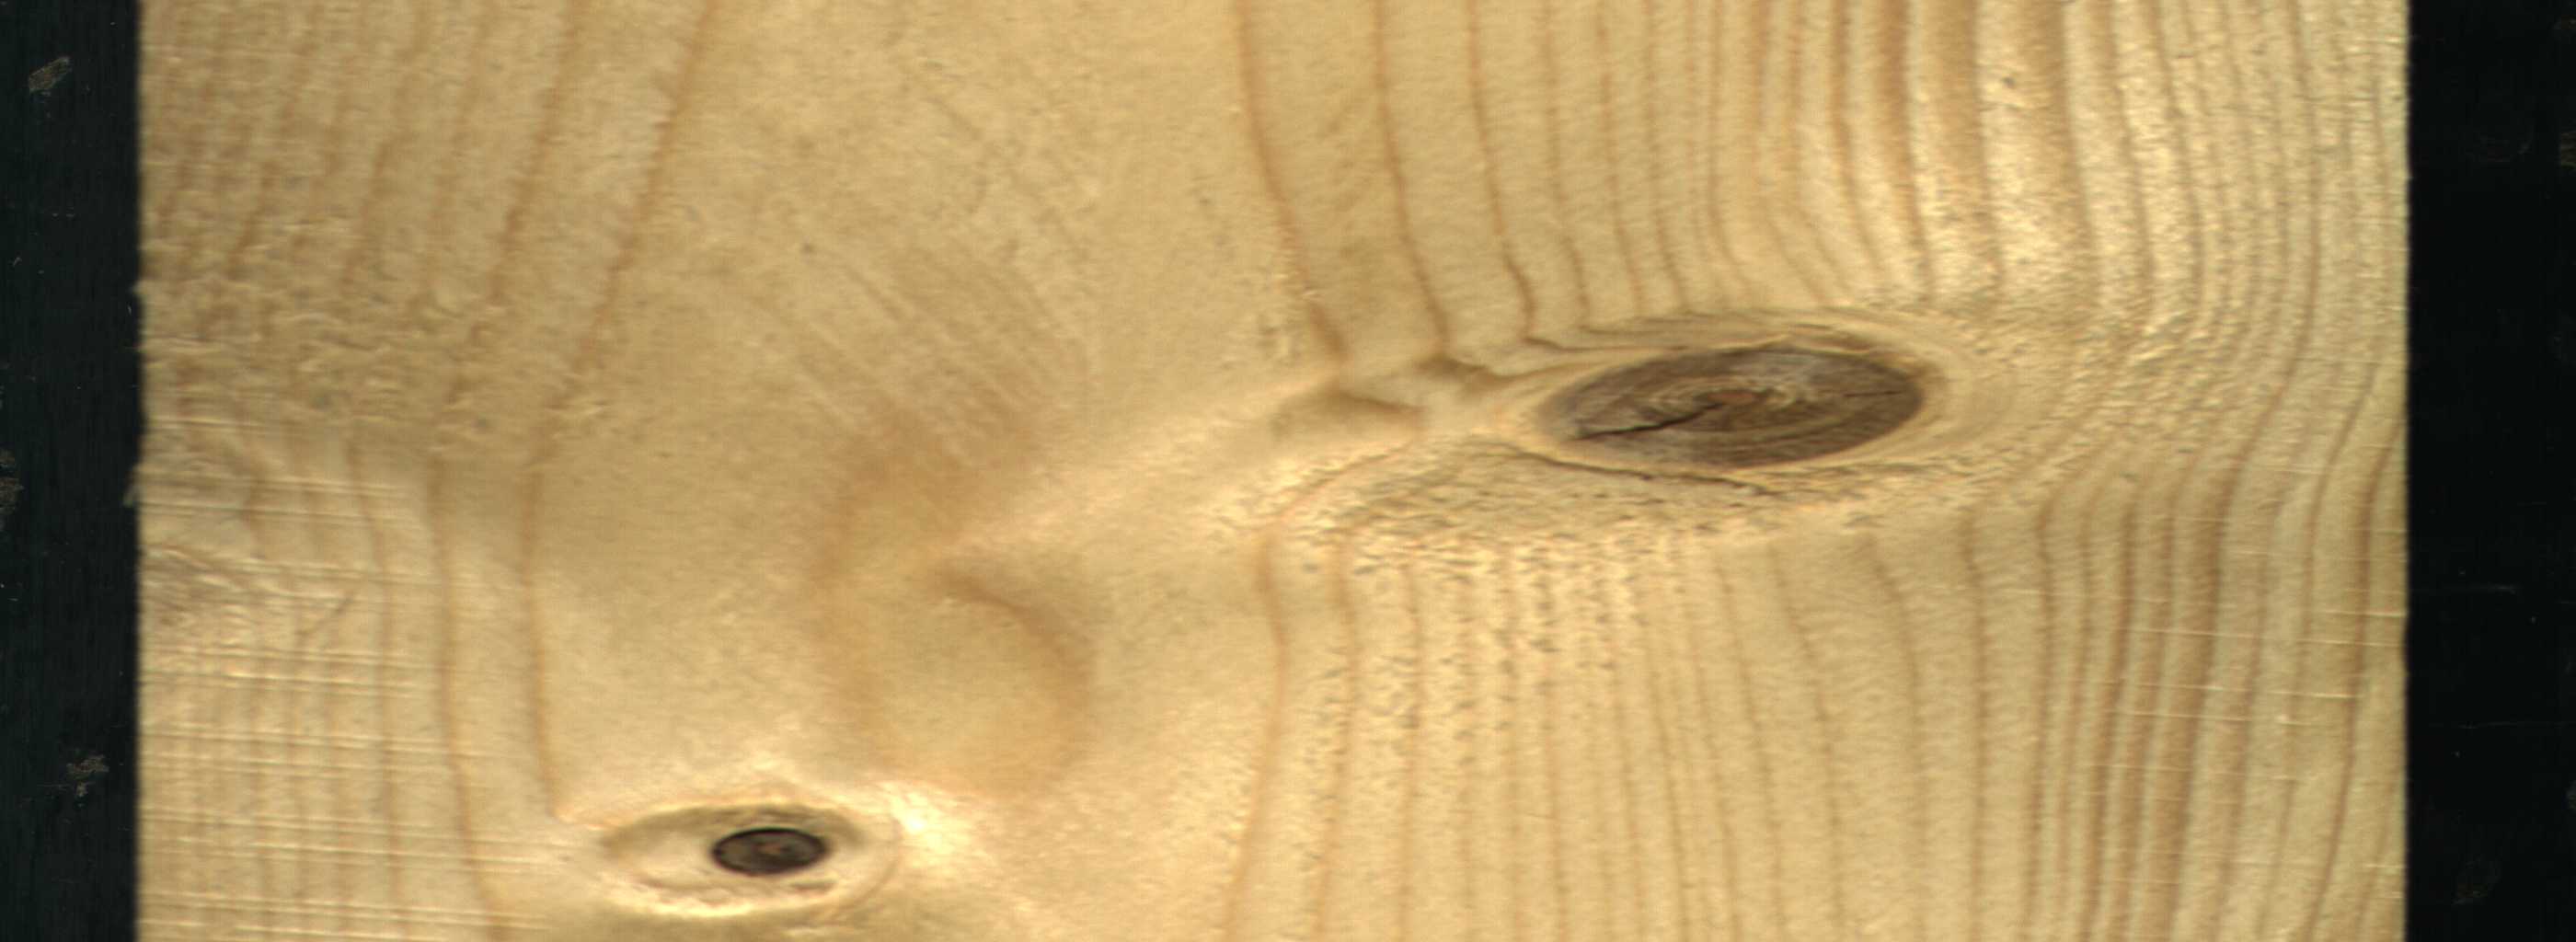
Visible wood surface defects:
knot_with_crack
Dead_Knot